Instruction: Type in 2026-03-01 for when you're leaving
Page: home
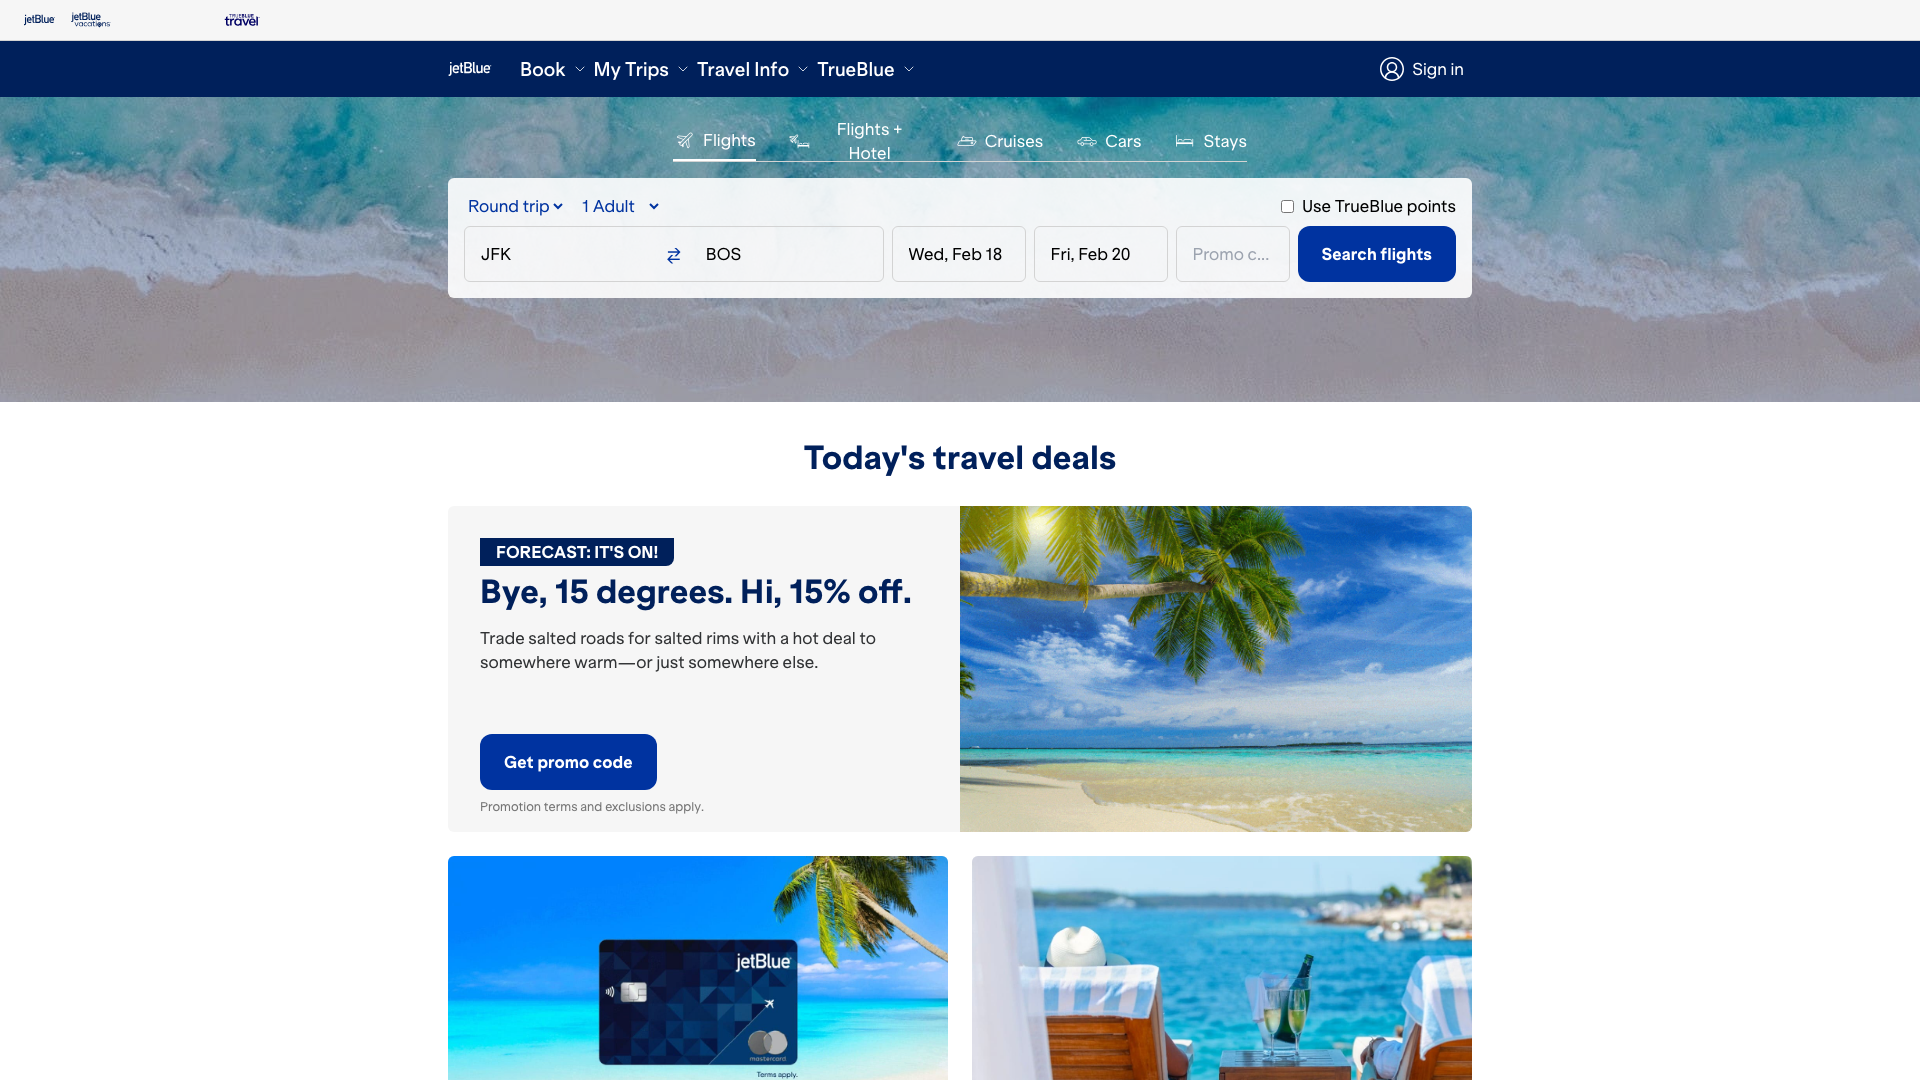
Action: type